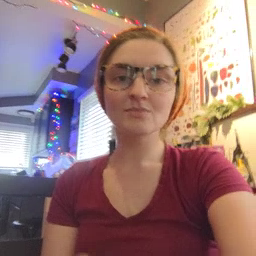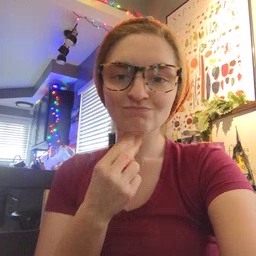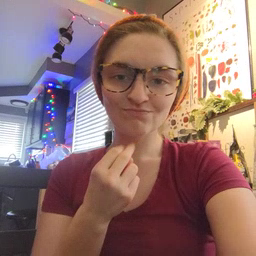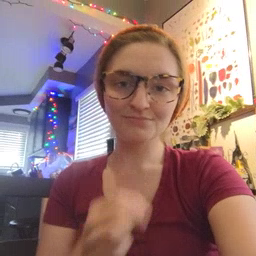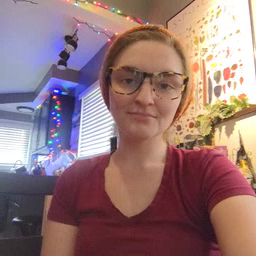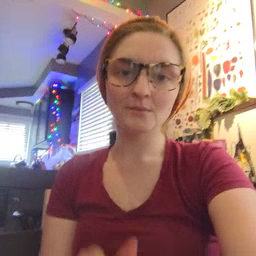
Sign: cute